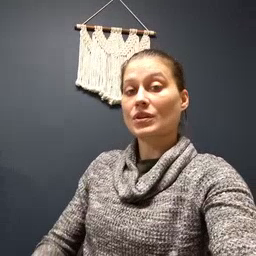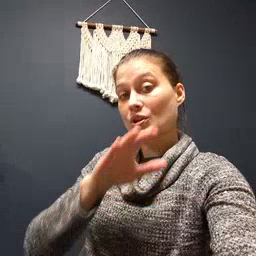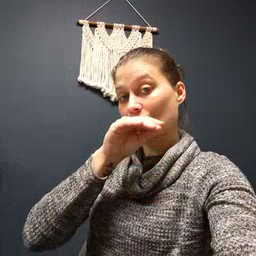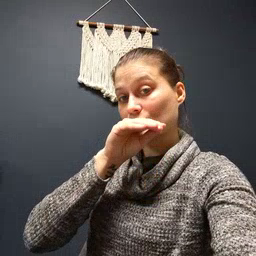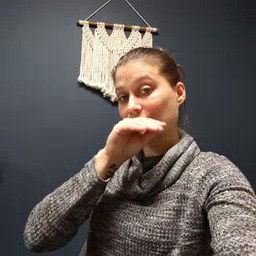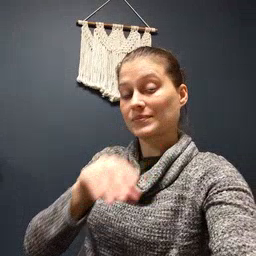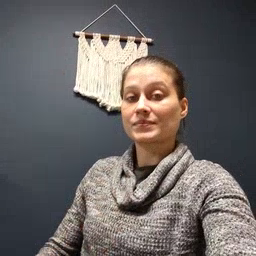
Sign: goose